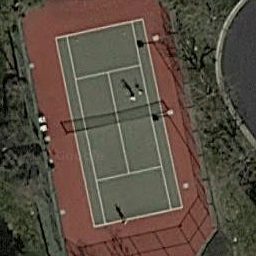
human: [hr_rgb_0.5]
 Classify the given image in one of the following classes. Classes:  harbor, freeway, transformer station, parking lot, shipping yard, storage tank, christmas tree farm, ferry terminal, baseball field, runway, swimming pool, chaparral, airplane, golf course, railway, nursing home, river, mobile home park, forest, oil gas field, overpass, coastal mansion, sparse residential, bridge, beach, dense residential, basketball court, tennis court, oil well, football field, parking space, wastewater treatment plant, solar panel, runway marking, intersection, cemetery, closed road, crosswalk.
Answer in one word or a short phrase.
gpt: tennis court